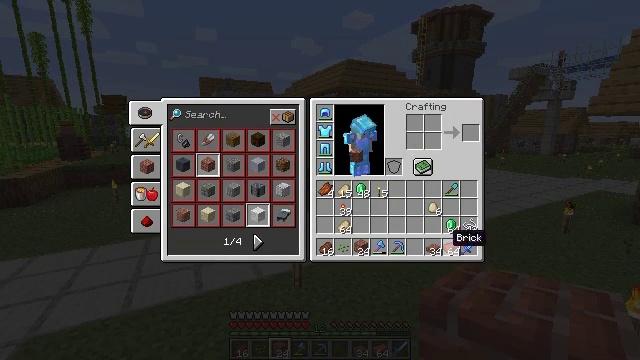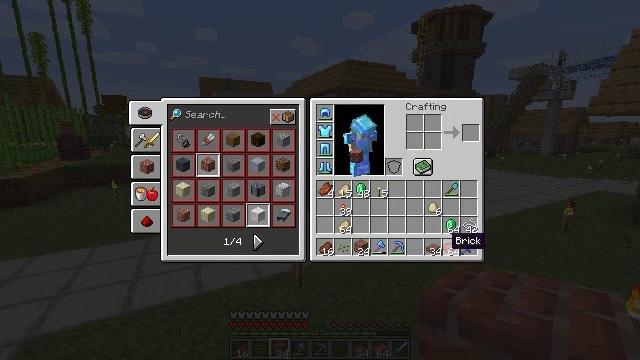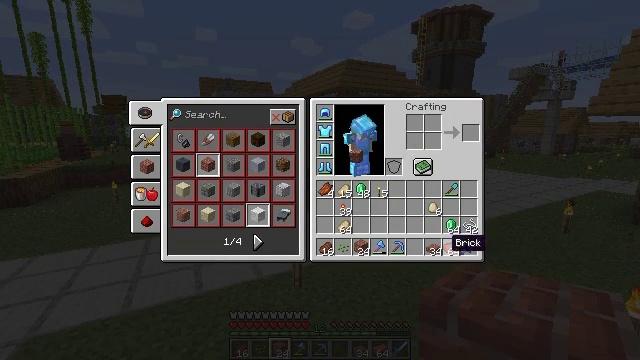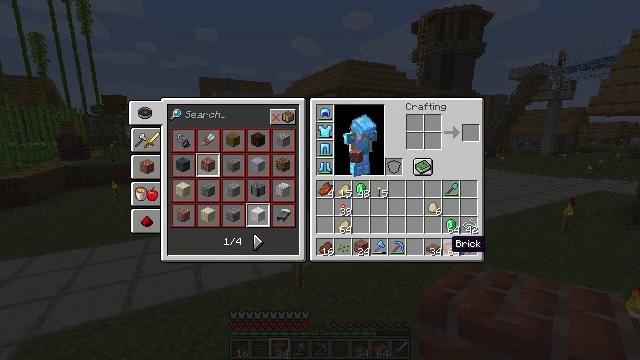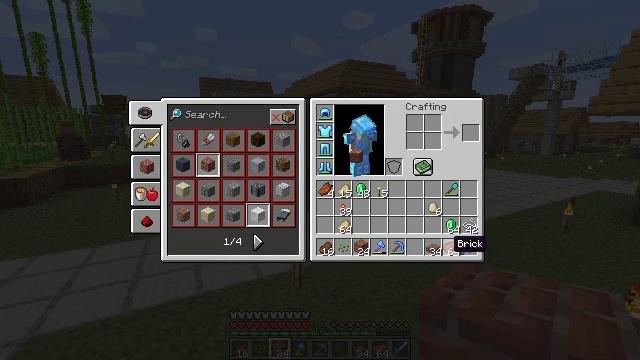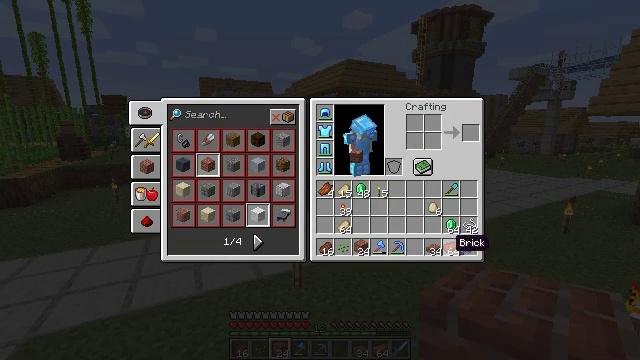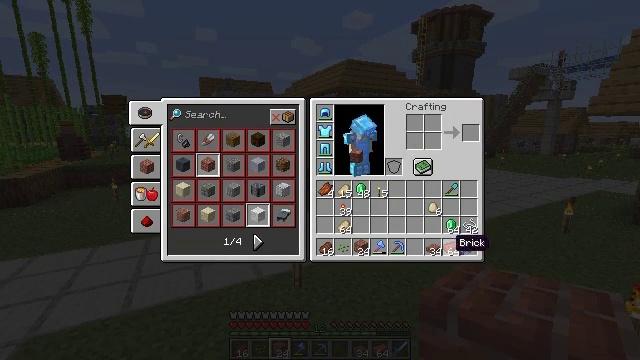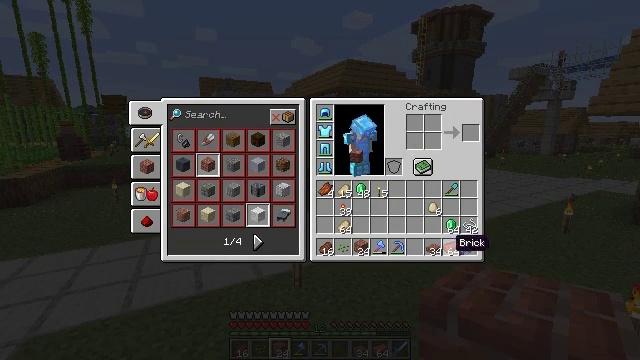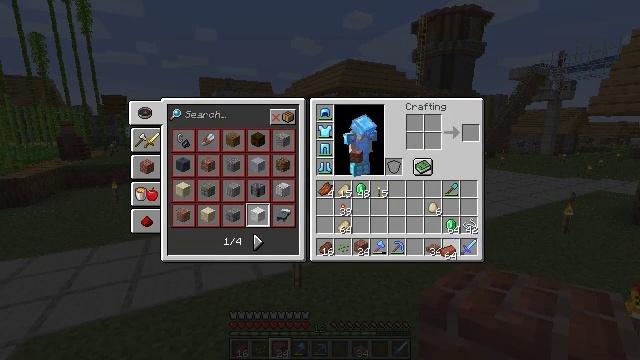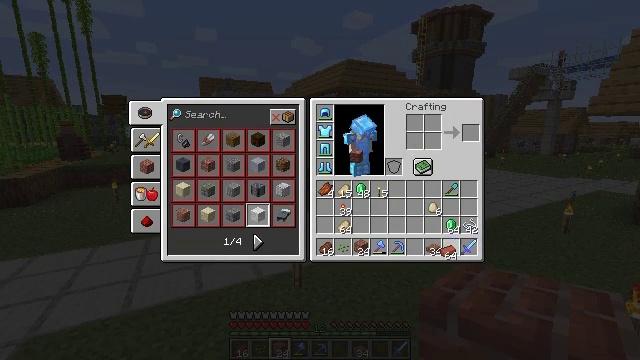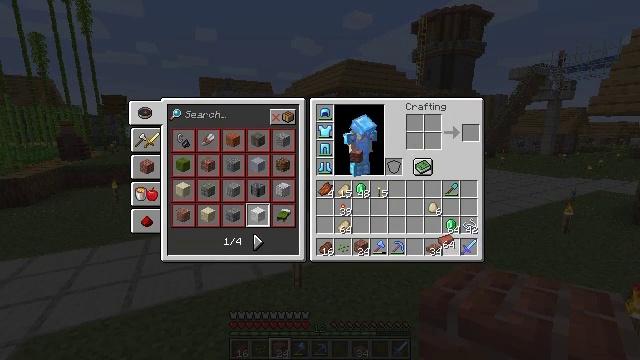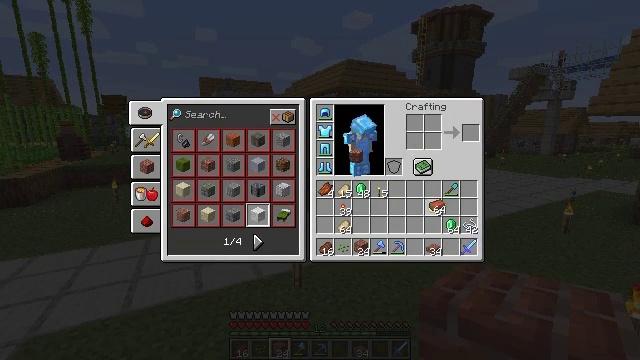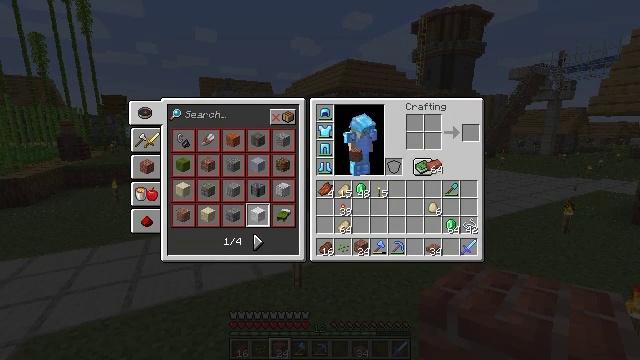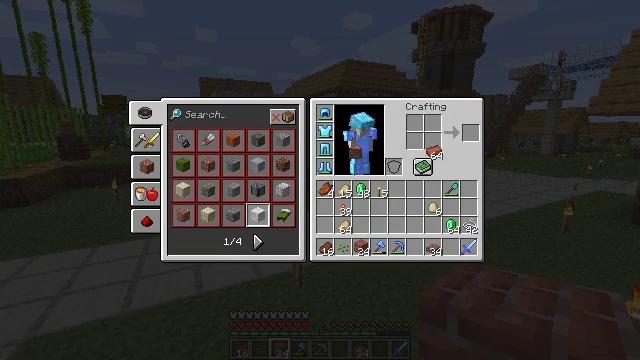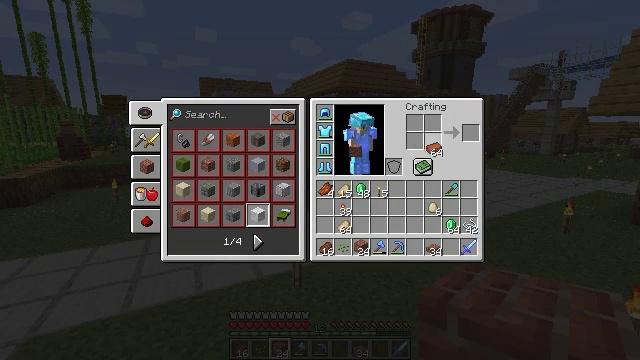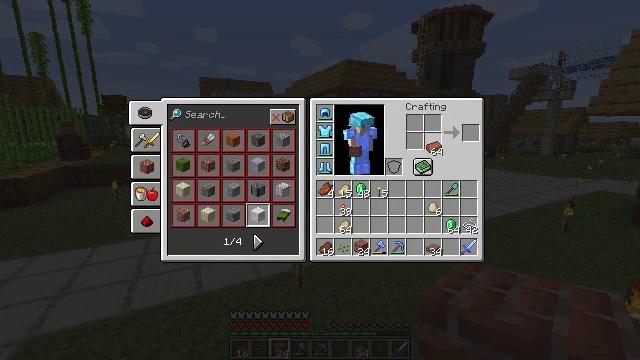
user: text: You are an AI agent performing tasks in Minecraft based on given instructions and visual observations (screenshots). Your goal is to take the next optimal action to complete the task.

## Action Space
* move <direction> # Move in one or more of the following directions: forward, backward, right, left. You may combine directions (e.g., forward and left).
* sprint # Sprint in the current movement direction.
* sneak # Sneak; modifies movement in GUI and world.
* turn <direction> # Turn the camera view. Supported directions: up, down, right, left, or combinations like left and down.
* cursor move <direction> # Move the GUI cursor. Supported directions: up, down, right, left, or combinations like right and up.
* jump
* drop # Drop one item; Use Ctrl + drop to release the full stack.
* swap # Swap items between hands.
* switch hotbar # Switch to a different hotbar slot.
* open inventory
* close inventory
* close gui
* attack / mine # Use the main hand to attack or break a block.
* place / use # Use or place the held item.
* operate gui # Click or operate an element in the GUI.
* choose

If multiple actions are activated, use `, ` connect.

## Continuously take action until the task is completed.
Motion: motion action
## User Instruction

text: Smelt clay in the furnace to obtain bricks.
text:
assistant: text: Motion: no_op
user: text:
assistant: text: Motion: no_op
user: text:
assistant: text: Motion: no_op
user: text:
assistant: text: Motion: no_op
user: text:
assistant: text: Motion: no_op
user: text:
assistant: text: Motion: no_op
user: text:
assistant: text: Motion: no_op
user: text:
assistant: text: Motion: operate gui
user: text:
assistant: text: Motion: operate gui
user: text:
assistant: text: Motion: cursor move up
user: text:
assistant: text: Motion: cursor move left and up
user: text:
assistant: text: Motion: cursor move up
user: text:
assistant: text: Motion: cursor move up
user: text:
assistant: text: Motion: sneak
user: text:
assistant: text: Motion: sneak
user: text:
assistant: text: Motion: sneak
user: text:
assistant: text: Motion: sneak, cursor move left and up
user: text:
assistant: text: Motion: sneak, cursor move left
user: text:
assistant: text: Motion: sneak
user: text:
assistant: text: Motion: sneak
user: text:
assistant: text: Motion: sneak
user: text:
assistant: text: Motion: sneak
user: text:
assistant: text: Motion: sneak
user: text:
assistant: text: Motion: sneak
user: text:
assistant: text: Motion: sneak
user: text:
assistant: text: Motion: sneak
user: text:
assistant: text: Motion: sneak
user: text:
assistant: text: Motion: sneak, operate gui
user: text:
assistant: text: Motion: sneak, operate gui
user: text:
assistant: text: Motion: sneak, cursor move right, operate gui